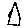
Label: triangle